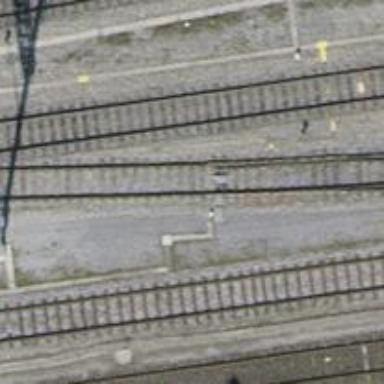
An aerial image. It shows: Railway switch.